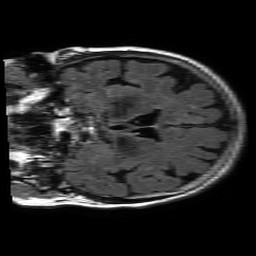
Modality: FLAIR
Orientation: coronal
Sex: female
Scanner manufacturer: philips
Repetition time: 11 s
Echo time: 0.125 s